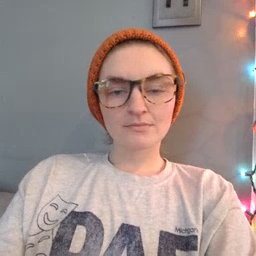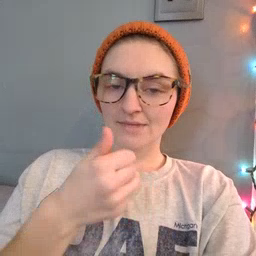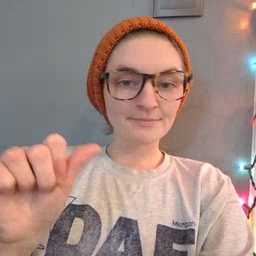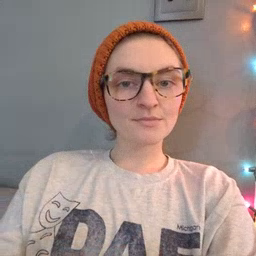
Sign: any